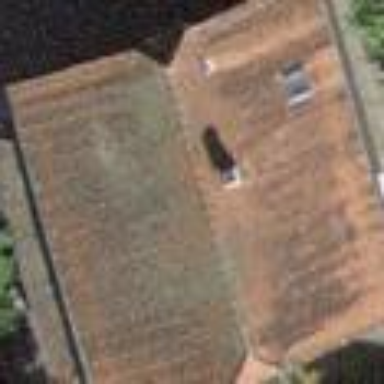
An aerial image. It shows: Building with half-hipped roof made of roof tiles.